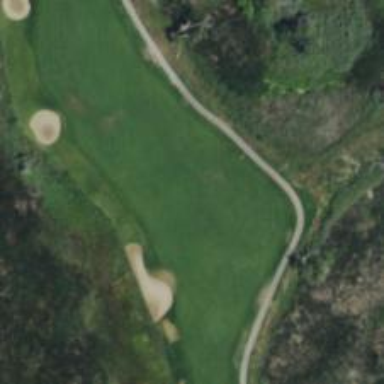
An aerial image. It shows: View of golf hole.